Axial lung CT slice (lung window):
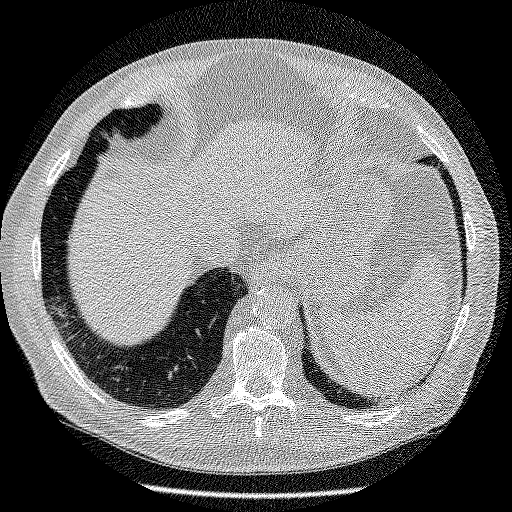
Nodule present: no